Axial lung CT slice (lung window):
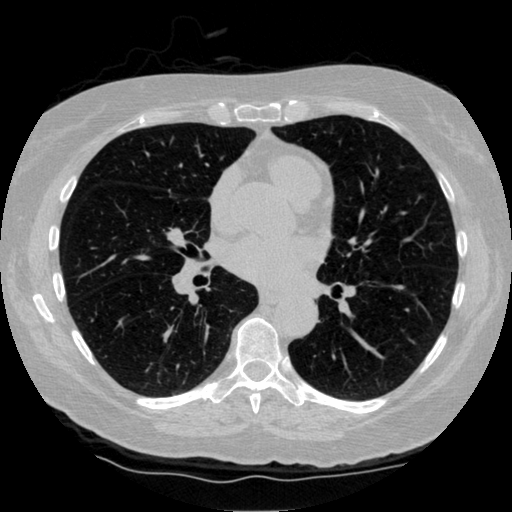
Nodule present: no